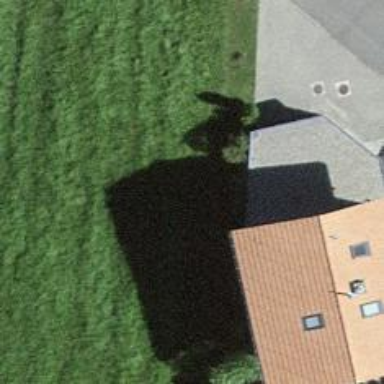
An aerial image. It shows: Residential building.